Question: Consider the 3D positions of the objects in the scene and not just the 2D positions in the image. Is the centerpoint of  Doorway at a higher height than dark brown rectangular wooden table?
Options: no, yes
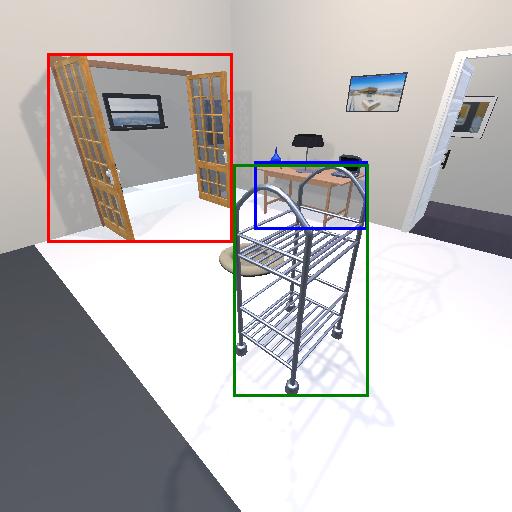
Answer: no